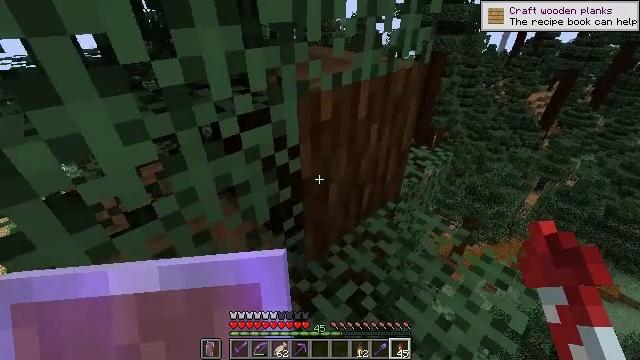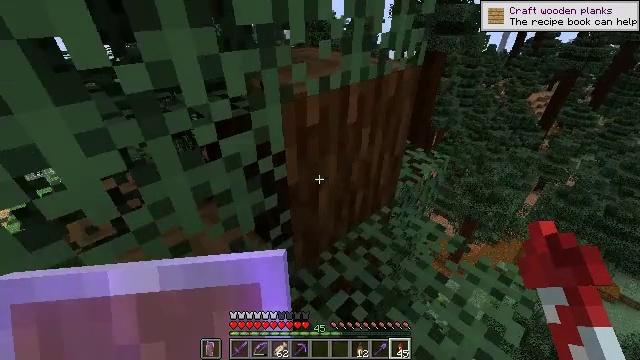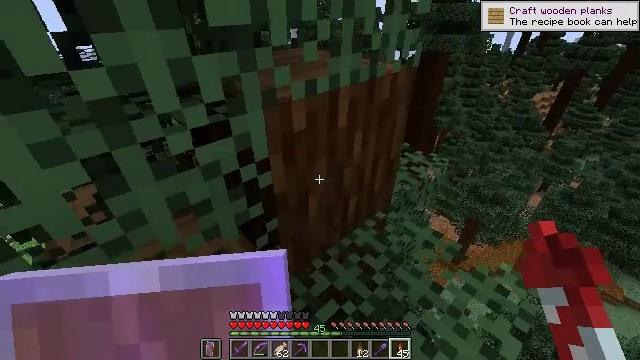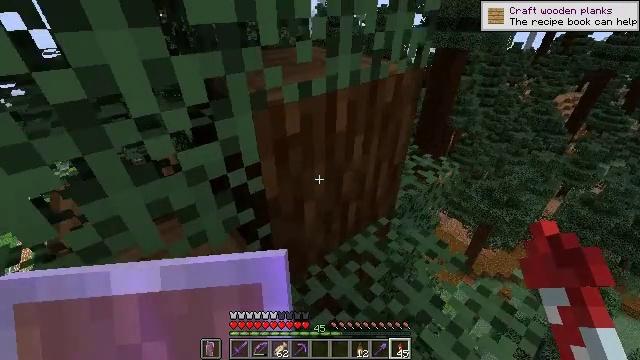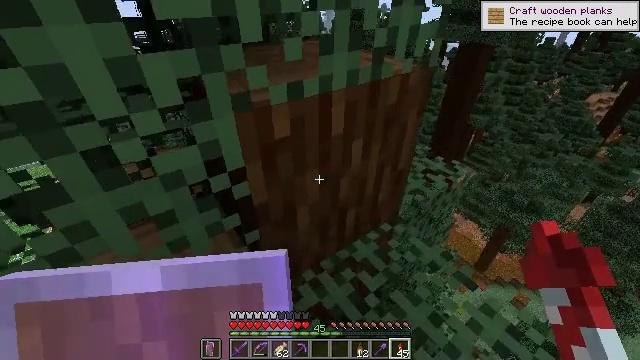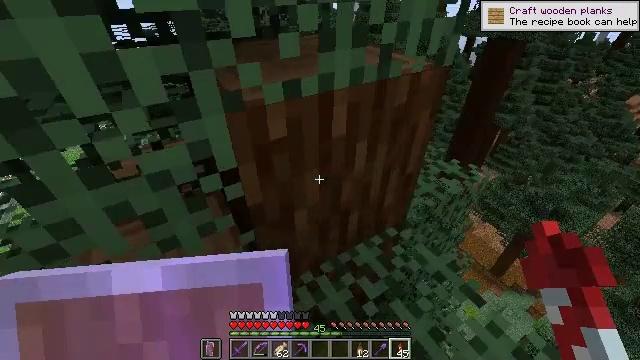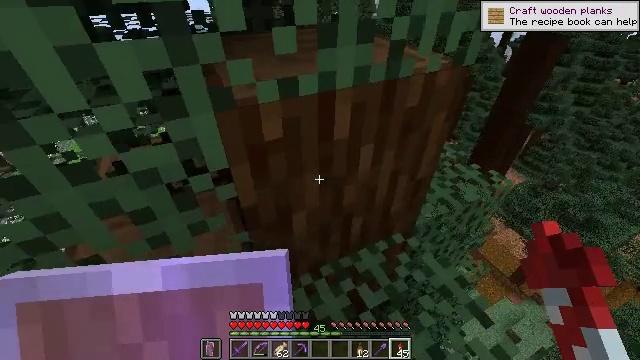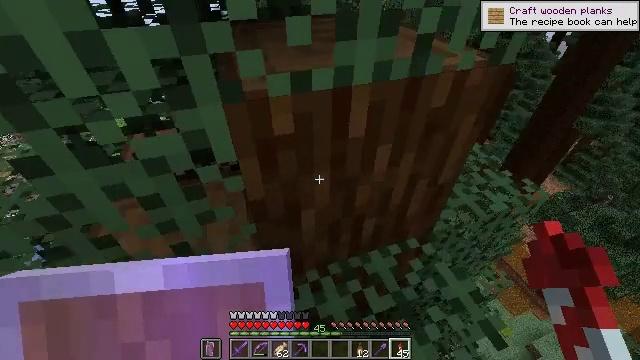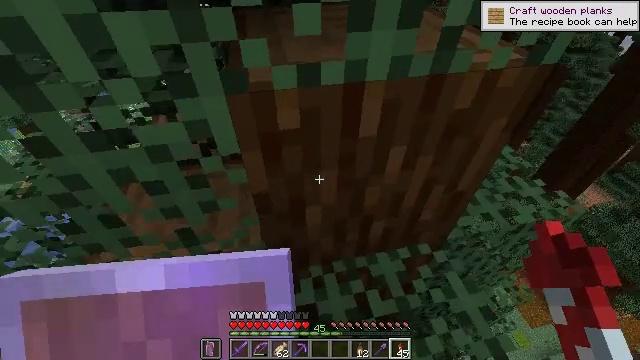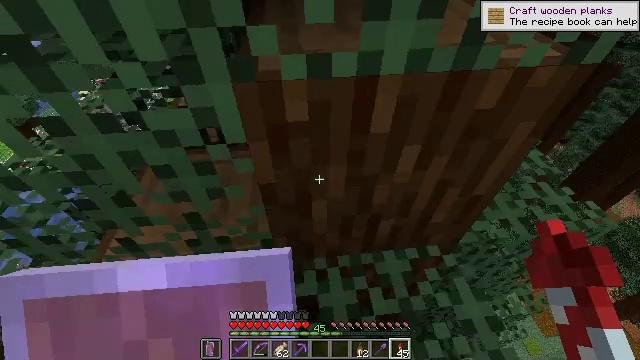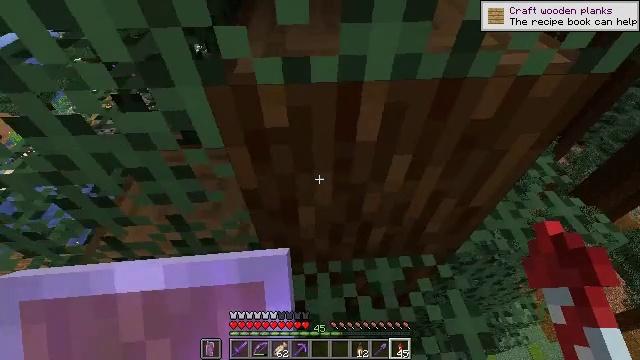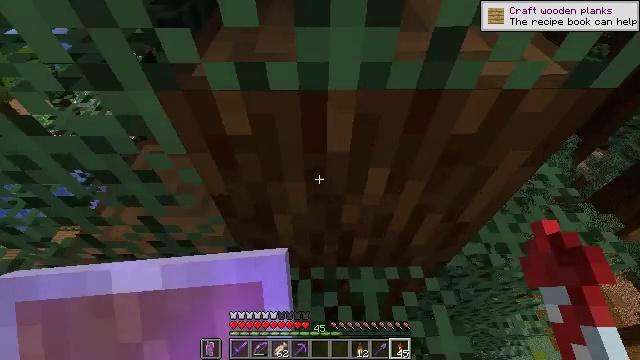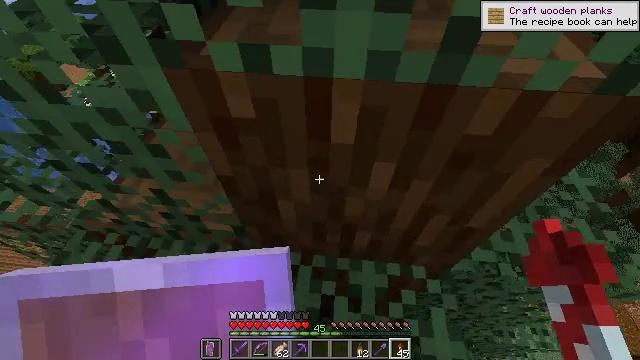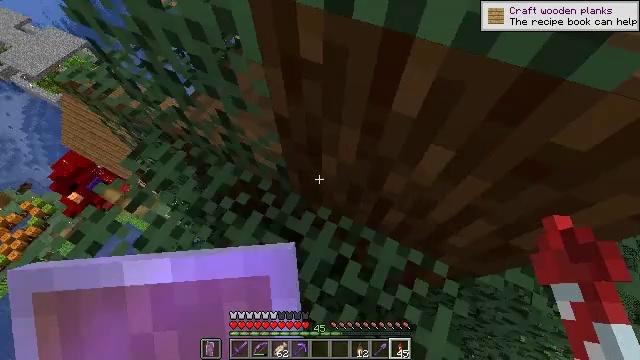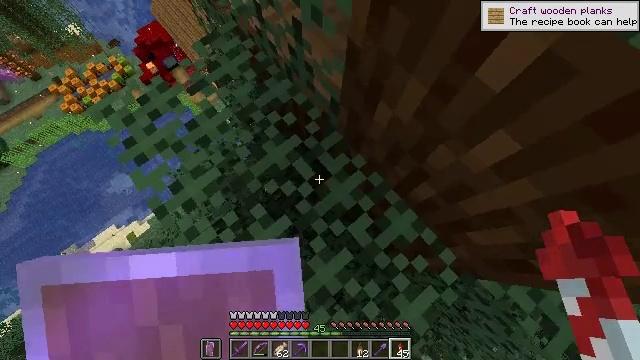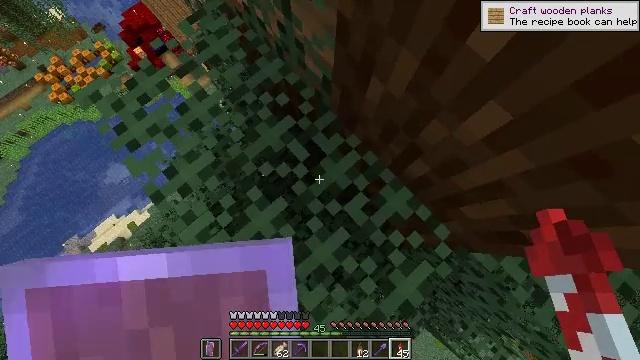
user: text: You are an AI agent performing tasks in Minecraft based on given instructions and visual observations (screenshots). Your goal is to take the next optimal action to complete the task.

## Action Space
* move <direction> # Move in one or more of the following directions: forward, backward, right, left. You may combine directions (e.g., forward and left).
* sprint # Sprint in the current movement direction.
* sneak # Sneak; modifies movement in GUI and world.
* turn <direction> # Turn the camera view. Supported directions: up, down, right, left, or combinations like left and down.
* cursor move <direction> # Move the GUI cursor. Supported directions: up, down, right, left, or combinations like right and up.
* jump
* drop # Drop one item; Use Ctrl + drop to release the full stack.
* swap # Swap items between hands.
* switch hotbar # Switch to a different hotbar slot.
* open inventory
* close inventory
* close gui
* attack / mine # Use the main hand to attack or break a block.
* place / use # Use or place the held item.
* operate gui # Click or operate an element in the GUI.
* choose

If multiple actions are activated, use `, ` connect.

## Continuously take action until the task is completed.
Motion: motion action
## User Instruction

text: Gather spruce leaves to collect foliage.
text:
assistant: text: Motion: move forward and move right, sneak
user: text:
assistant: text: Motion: move forward and move right, sneak
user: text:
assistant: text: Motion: move forward and move right, sneak, turn left
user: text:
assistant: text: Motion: move forward and move right, sneak, turn left and down
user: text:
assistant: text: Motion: move forward and move right, sneak, turn left and down
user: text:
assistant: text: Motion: move forward and move right, sneak, turn left and down
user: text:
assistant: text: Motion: move forward and move right, sneak, turn left and down
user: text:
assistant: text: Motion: move forward and move right, sneak, turn left and down
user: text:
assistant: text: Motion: move forward and move right, sneak, turn left and down
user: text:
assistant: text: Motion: move forward and move right, sneak, turn left and down
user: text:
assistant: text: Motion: move right, sneak, turn left and down
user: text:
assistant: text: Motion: move right, sneak, turn left and down
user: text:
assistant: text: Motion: sneak, turn left and down
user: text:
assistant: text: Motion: sneak, turn left and down
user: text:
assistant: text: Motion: sneak, turn right and down
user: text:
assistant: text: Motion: sneak
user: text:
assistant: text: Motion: sneak
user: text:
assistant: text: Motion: sneak
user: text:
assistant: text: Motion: sneak
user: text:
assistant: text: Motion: sneak
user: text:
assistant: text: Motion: sneak
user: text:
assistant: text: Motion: sneak, turn right
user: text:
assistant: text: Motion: sneak, turn up
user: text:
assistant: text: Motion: sneak, turn right
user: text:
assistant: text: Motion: sneak, turn right
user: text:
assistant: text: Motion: sneak, turn right and up
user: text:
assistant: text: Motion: sneak, turn right and up
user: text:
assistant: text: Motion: sneak, turn right and up
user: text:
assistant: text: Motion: sneak
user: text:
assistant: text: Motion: sneak